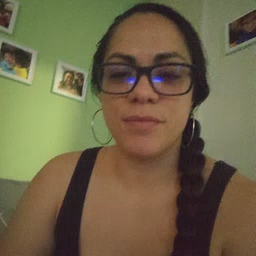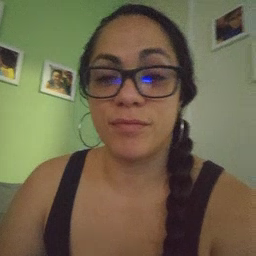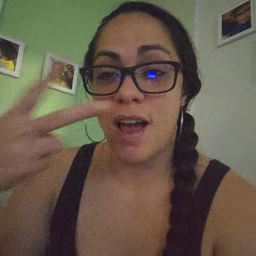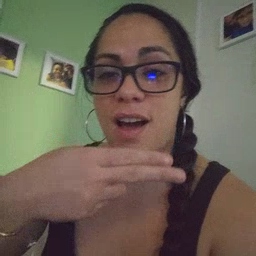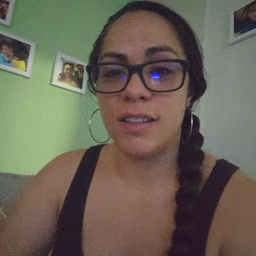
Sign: cut